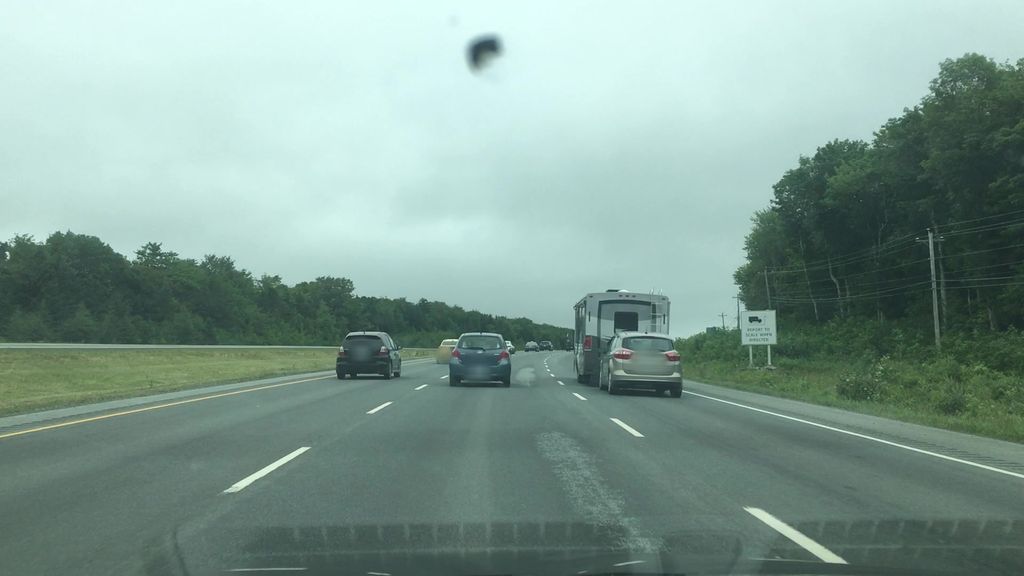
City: halifax